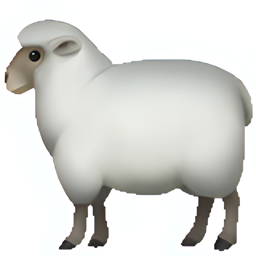
Name: sheep
Emoji: 🐑
Group: Animals & Nature
Sub-group: animal-mammal